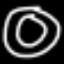
Label: donut